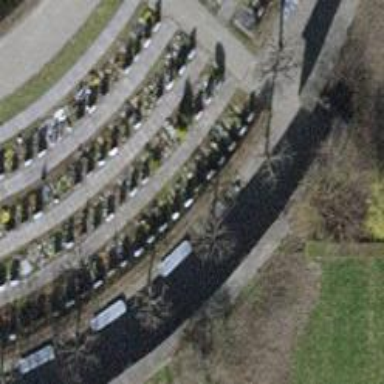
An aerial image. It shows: Urban tree adds touch of nature to the surroundings.